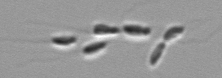
Label: Dinobryon